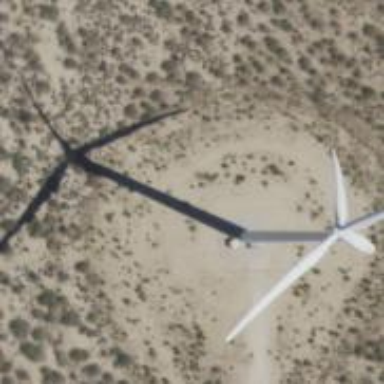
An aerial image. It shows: Wind generator in the form of horizontal axis wind turbine.